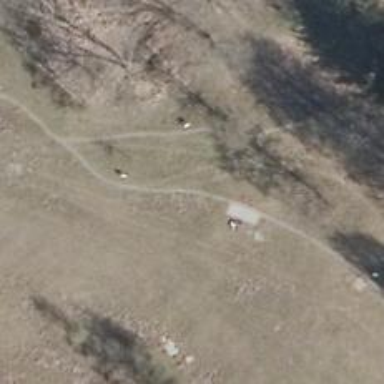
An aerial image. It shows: Path.